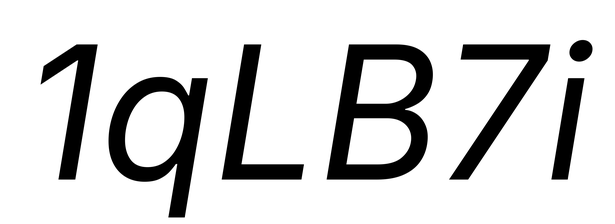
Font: Inter-Italic_Italic